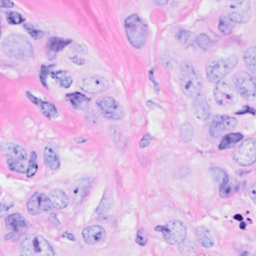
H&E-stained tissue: Breast